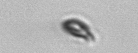
Label: Cryptophyta